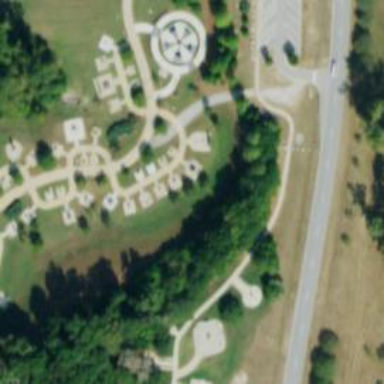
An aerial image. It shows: Memorial site with historic significance.